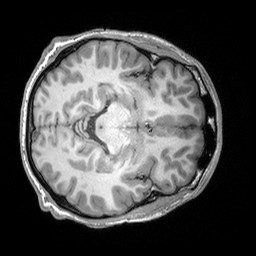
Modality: T1w
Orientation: axial
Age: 31
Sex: male
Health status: healthy
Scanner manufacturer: siemens
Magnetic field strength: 3 T
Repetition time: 2.3 s
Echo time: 0.00303 s